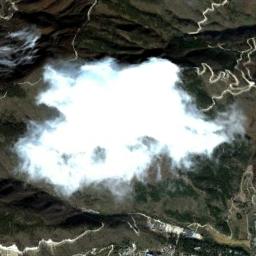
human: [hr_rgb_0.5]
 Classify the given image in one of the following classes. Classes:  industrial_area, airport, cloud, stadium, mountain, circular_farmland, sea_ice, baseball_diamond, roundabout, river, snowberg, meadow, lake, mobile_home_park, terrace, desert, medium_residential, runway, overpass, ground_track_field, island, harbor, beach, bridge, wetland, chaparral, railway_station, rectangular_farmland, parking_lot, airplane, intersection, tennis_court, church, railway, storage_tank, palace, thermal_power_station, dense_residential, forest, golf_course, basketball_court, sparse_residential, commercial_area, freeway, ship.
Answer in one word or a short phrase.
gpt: cloud